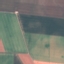
Label: AnnualCrop